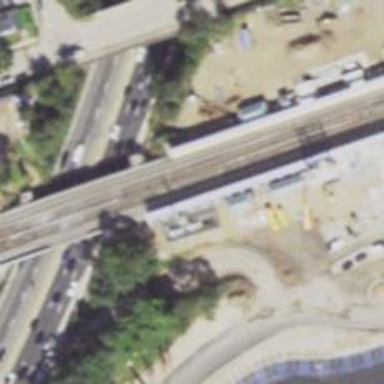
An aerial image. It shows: Bridge over electrified railway track.